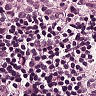
Metastatic tissue present: yes